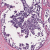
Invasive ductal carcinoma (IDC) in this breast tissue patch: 0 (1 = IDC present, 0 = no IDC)